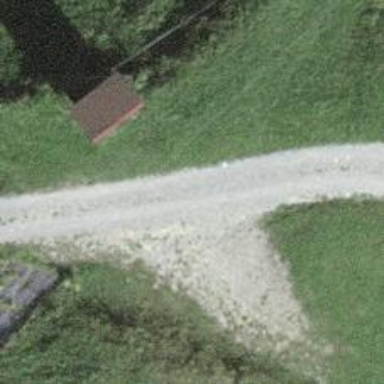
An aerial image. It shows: Passing place on the road.